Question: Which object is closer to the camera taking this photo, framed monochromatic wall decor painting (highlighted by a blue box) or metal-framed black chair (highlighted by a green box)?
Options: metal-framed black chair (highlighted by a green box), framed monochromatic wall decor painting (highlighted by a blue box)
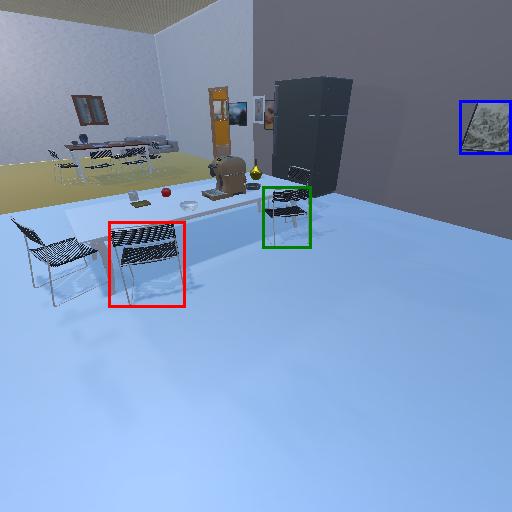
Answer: metal-framed black chair (highlighted by a green box)